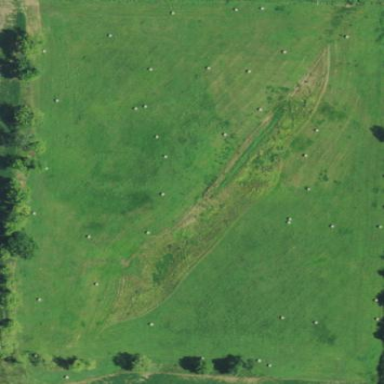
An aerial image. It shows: Agricultural meadow.